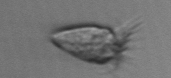
Label: Paratontonia_gracillima